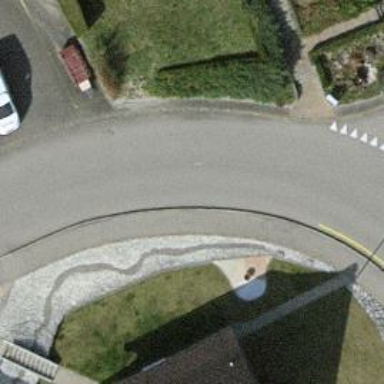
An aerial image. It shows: Residential road with traffic calming measures.